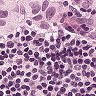
Metastatic tissue present: yes